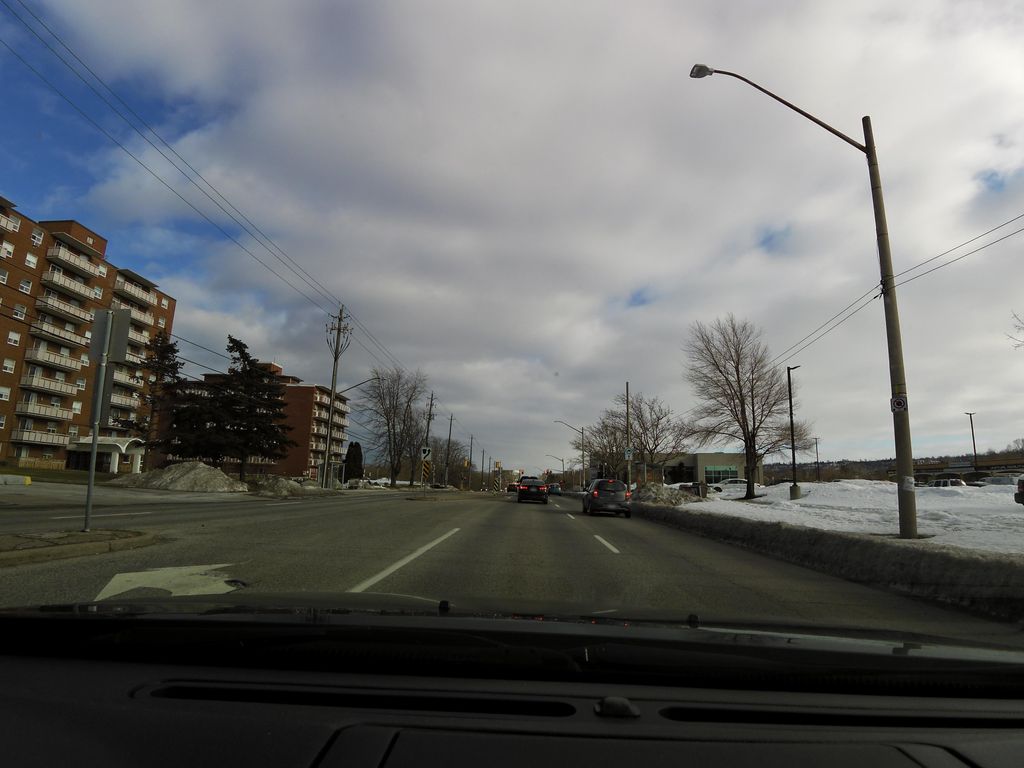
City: hamilton